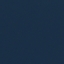
Land use / land cover: SeaLake